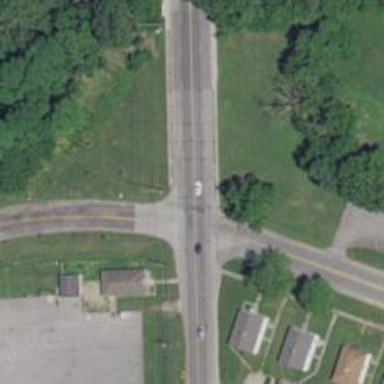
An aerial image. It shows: Unmarked crossing on the road.